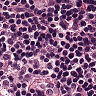
Metastatic tissue present: no